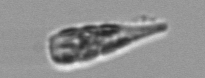
Label: Licmophora